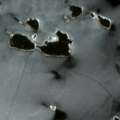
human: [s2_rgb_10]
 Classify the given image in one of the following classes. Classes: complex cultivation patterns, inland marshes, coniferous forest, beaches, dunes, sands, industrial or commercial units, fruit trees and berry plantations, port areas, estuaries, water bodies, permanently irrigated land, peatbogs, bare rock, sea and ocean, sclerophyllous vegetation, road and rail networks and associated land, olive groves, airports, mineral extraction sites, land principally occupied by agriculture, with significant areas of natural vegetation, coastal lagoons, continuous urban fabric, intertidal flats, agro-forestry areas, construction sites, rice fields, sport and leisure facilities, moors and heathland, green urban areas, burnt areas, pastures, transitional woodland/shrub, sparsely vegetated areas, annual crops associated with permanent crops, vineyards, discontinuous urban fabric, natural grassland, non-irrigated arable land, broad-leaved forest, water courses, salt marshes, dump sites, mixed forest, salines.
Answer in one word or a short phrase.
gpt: sea and ocean